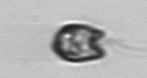
Label: flagellate_morphotype1